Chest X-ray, PA view. Patient: 10 years old, sex F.
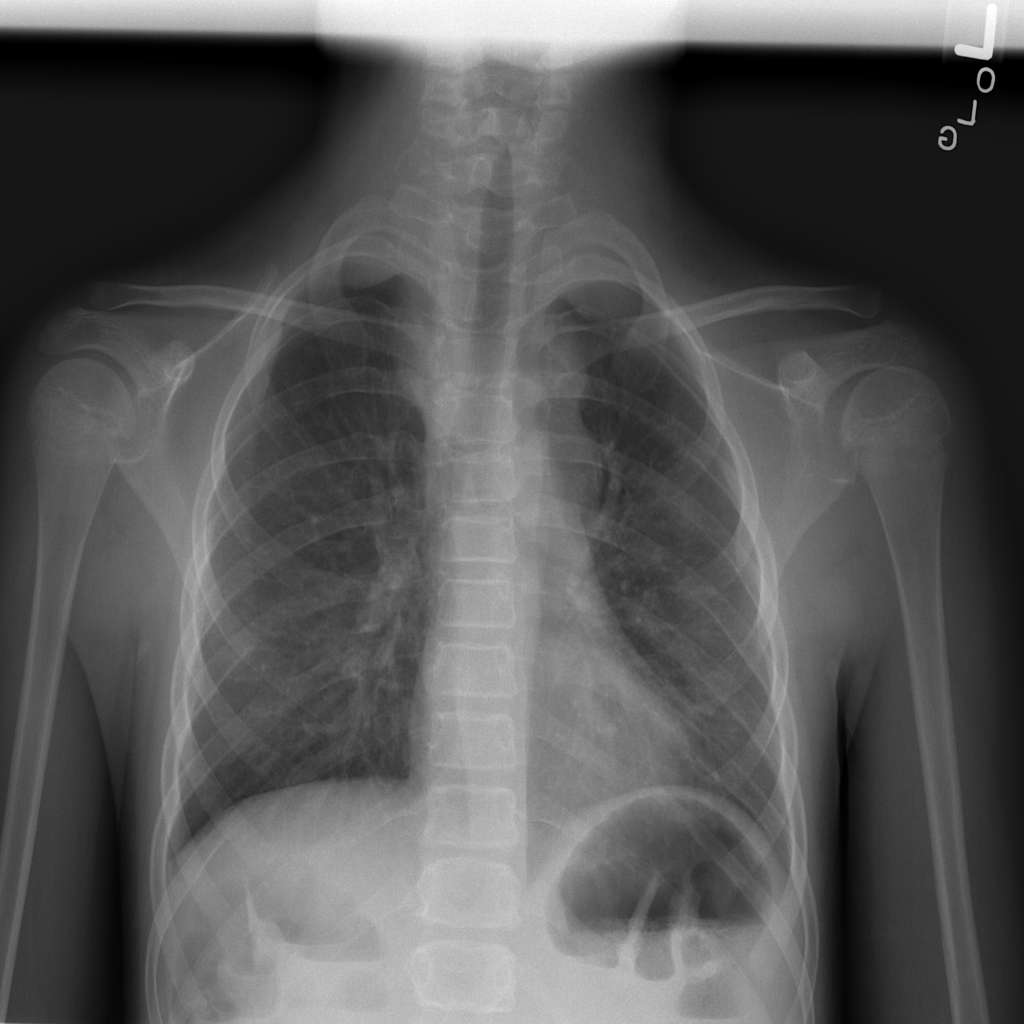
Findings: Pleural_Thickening